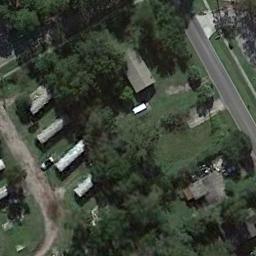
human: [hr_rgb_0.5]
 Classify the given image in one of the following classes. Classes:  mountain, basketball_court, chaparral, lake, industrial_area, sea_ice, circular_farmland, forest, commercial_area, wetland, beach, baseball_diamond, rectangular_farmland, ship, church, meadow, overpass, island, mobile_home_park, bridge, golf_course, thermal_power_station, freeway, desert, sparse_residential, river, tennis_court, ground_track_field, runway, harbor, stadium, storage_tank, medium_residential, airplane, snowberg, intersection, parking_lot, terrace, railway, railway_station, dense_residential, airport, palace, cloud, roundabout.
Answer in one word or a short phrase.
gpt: mobile_home_park